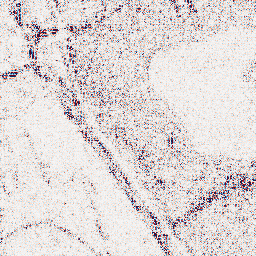
Category: wavelet
Decomposition family: wavelet_dwt
Decomposition parameters: wavelet: db8
level: 1
Upsampling method: quadratic
Upsampling parameters: scale: 2
Upsampling scale: 2